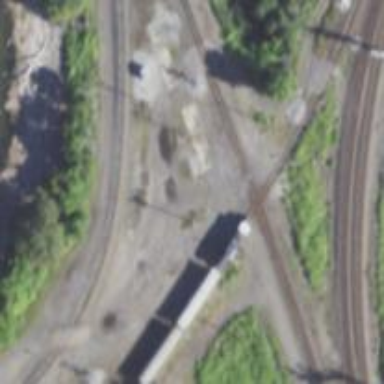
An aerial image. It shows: Railway crossing.